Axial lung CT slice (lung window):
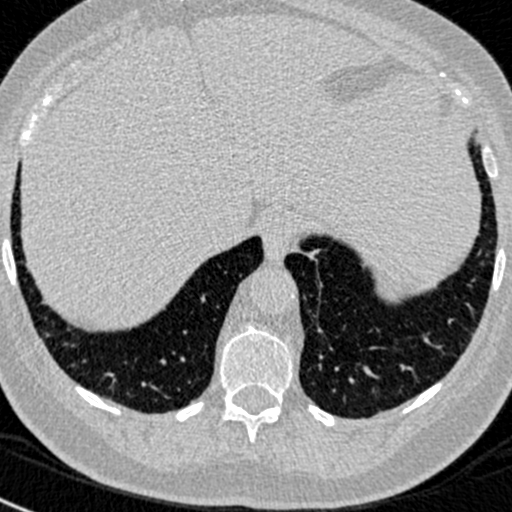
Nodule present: no